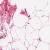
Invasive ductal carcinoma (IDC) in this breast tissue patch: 0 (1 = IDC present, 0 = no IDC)